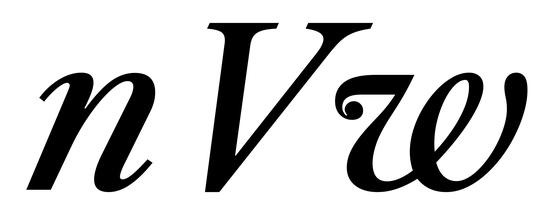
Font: LibreCaslonText-Italic_Medium_Italic